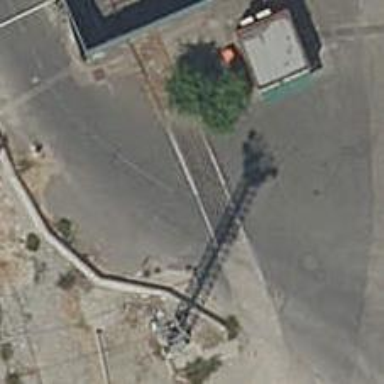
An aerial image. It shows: Lift gate barrier.